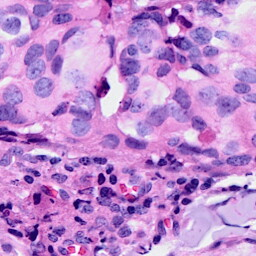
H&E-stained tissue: Breast